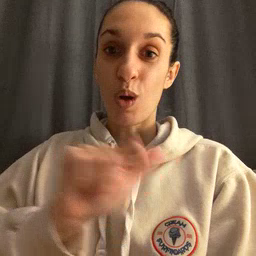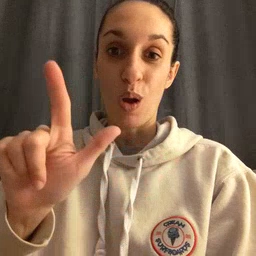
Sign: all